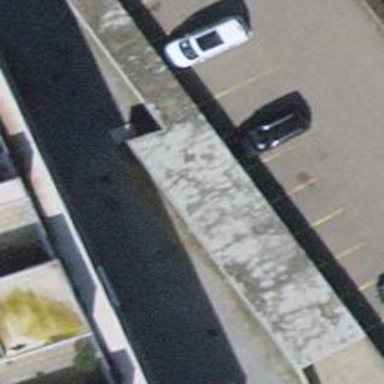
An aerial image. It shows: Parking entrance.